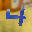
Label: 4